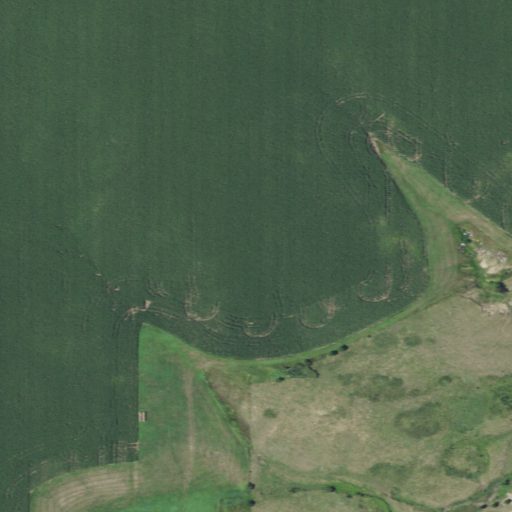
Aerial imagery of mountain in South Dakota named The Burnt Rock (historical) containing cultivated crops and grassland